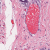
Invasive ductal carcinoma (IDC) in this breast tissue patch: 0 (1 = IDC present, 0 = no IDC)